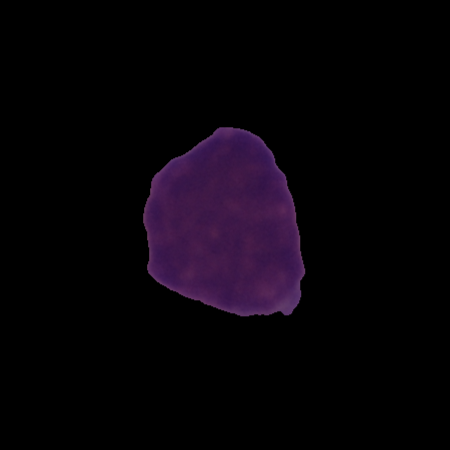
Label: cancer